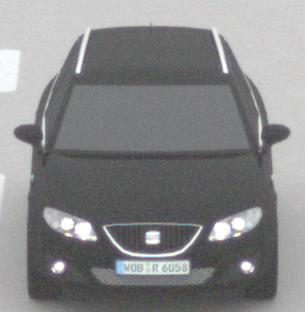
Make: SEAT
Model: Exeo ST 1.6
Detailed model: Exeo (3R) ST
Model produced from: 2010/05
Model produced until: 2010/08
Doors: 5
Color: black
Road condition: dry road
Daytime: midday
Contrast: low contrast